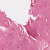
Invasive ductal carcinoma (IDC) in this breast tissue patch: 0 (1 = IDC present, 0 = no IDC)